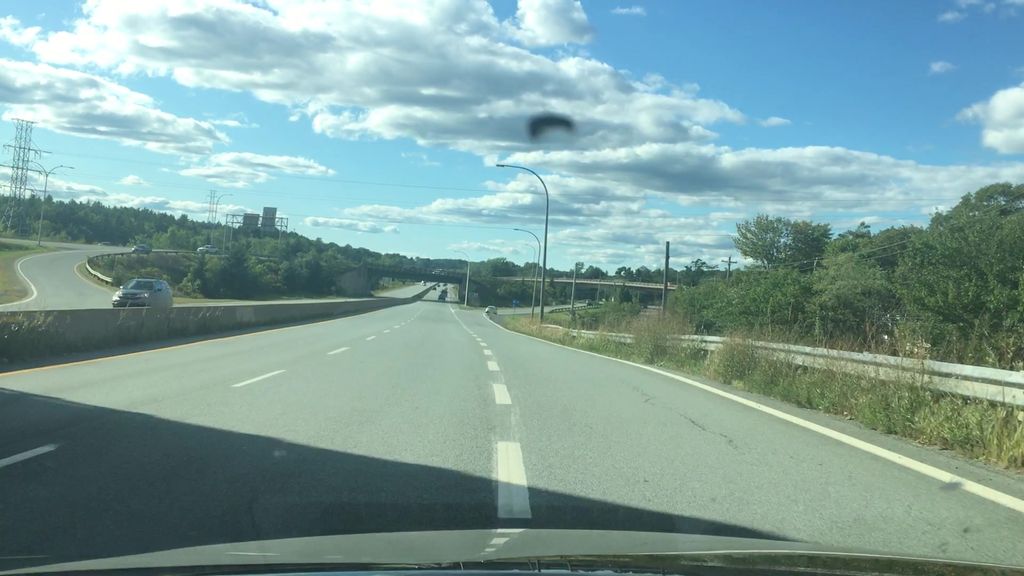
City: halifax